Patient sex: M
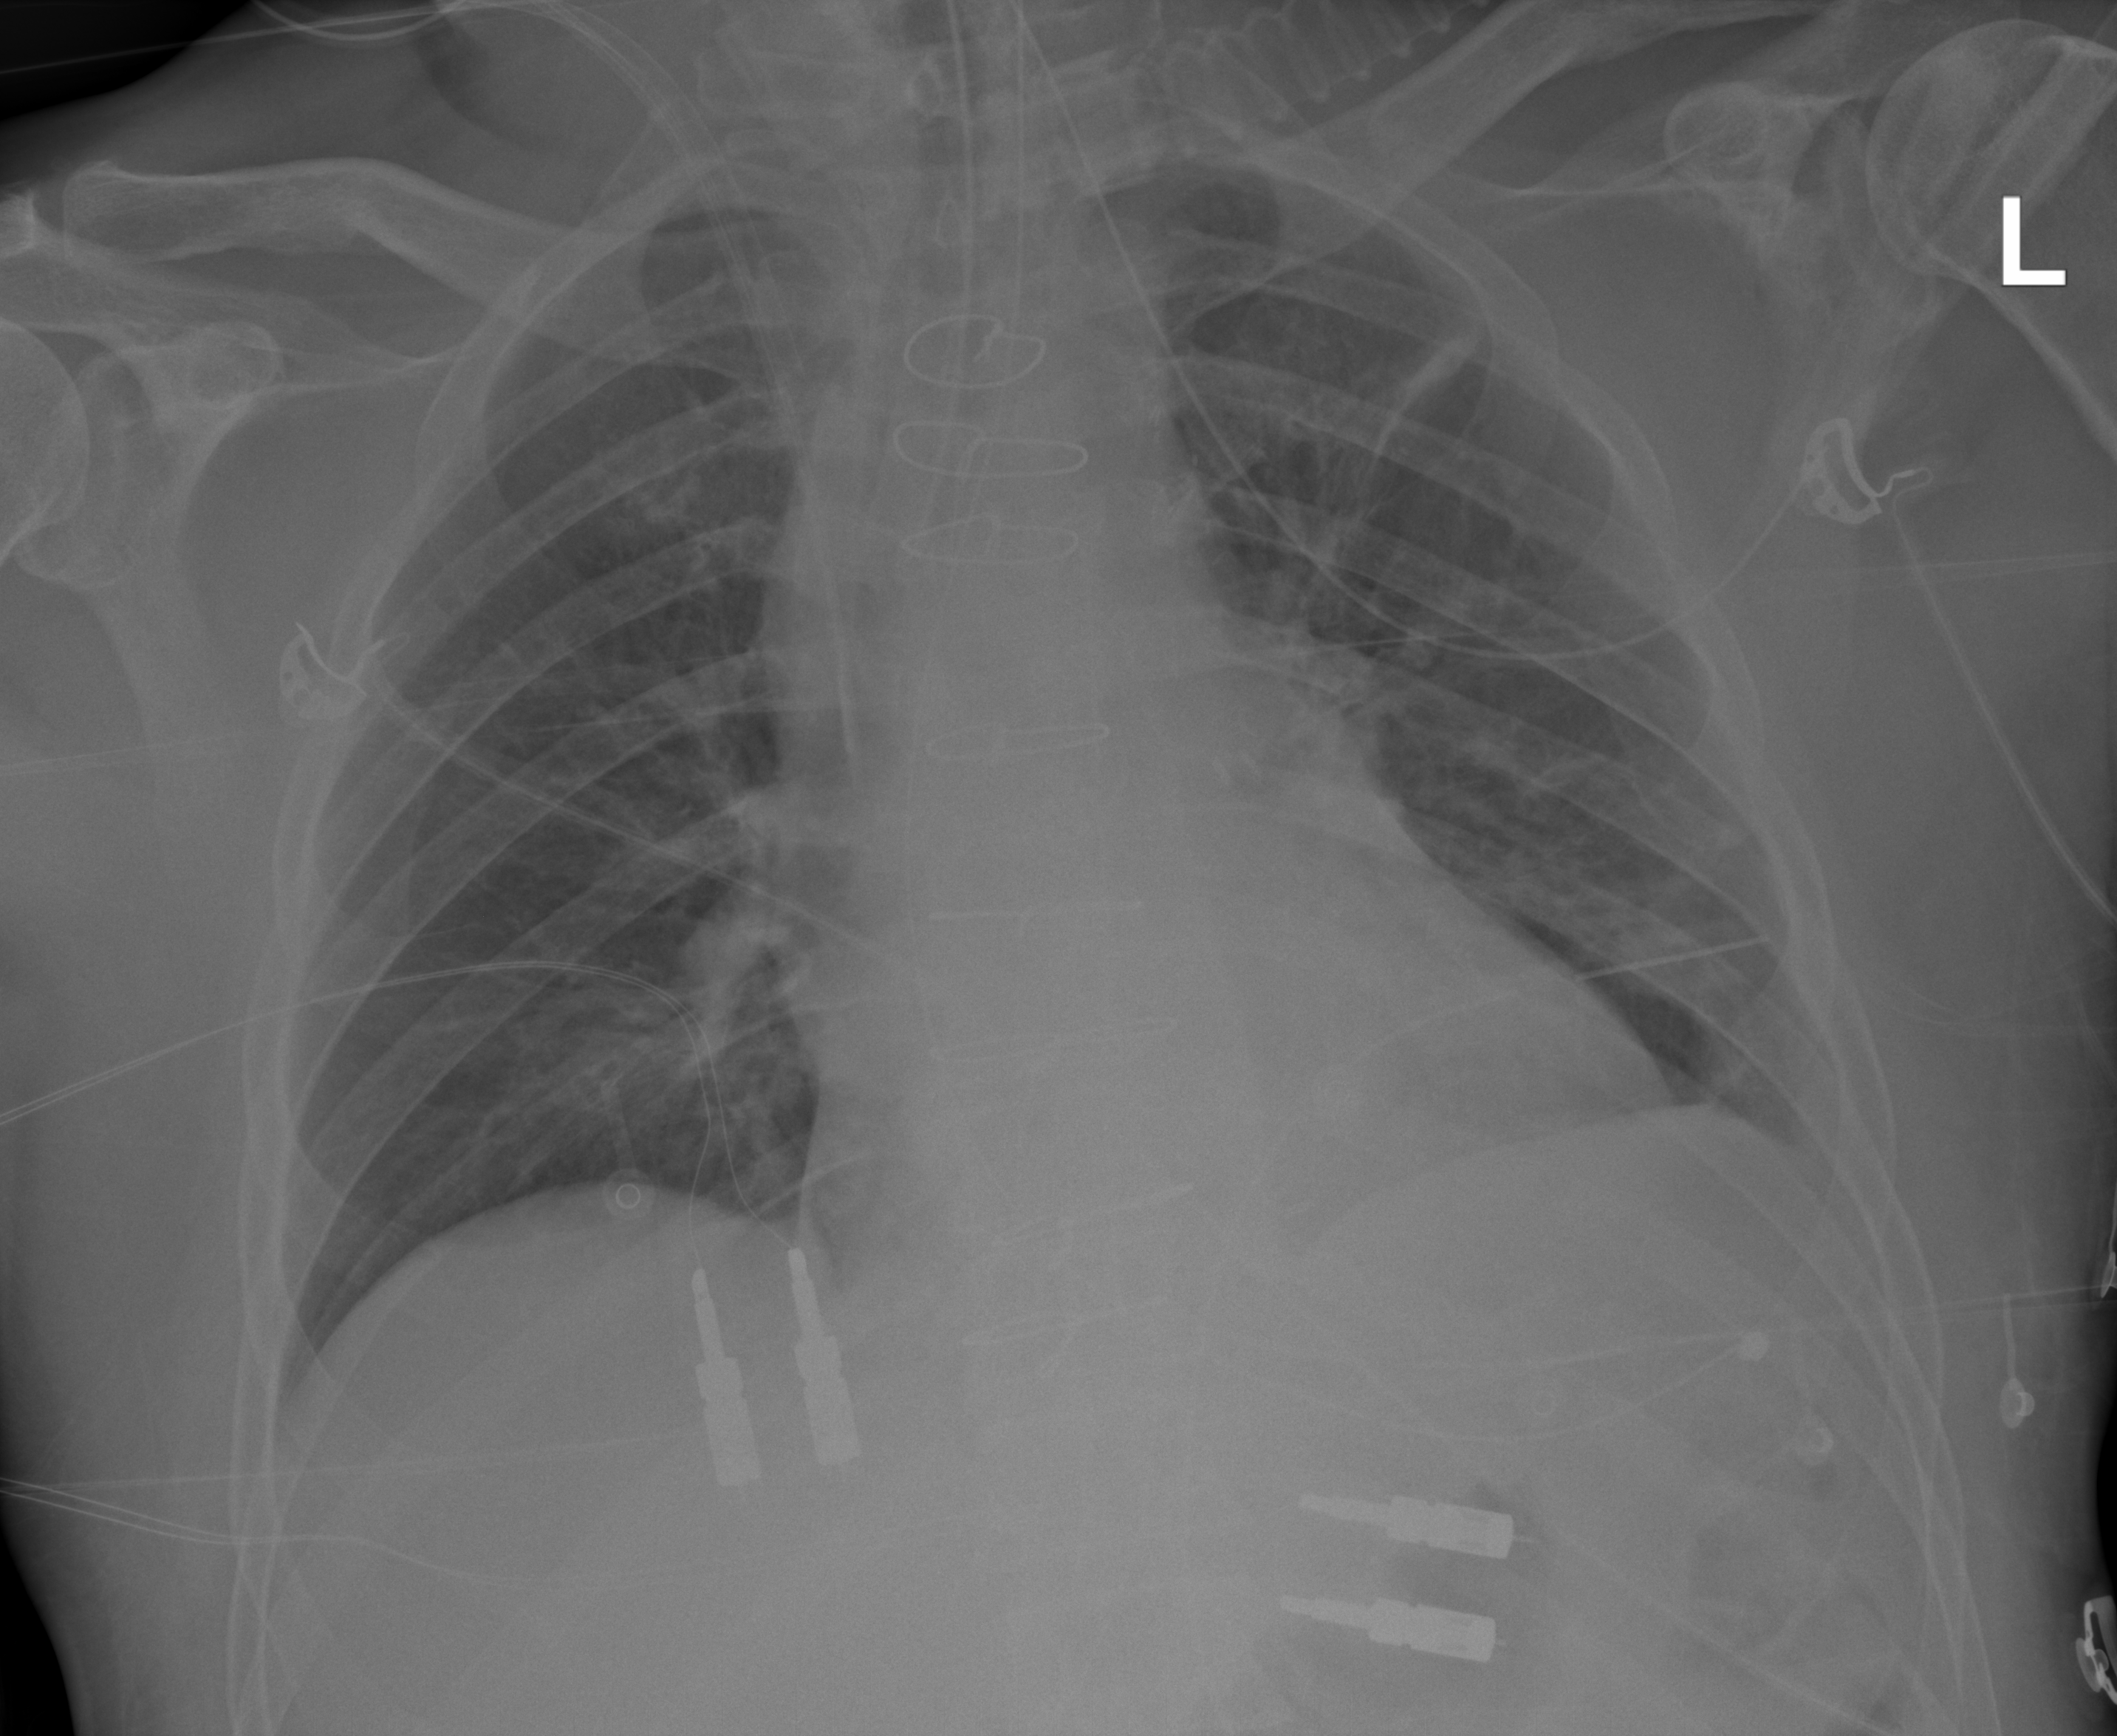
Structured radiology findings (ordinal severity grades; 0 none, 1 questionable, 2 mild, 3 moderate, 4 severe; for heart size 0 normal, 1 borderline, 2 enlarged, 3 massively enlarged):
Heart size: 1
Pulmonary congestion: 0
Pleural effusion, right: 0
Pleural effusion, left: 0
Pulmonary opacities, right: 0
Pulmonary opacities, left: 0
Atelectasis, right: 0
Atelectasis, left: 2